Question: i am trying to give space between the components here is the screen shot , i want to give vertical space between 'lables' , 'TextFields' and 'button' but i dont find a way to do it

here is my code
'''
Ext.define('test.view.Main', {
extend: 'Ext.Panel',
xtype: 'main',
requires: [
'Ext.TitleBar',
'Ext.Label'
],
config: {
items: [
{
docked: 'top',
title: 'Test',
ui: 'dark',
xtype: 'titlebar'
},
{
xtype:'panel',
style:'padding:10%',
items:[ {
xtype: 'label',
html: 'User Name/Mobile Number',
},
{
xtype: 'textfield',
},{
xtype: 'label',
html: 'Password'
},{
xtype: 'textfield',
},{
xtype:'button',
text:'Login'
}]
}
]
}
});
'''
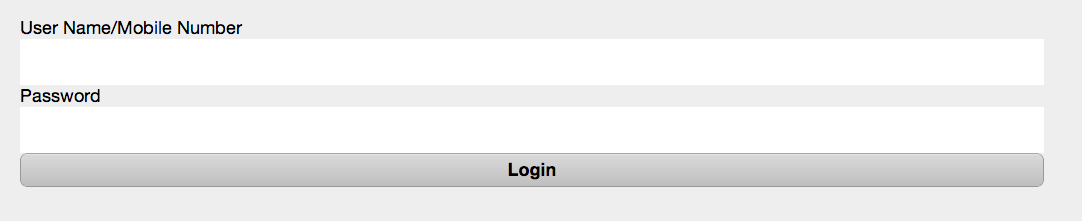
Answer: Use the 'margin' property to get the space between fields:
'''
{
xtype:'panel',
defaults: {
margin: '20 0'
},
items: [
{
xtype: 'label',
html: 'User Name/Mobile Number'
},
....
'''